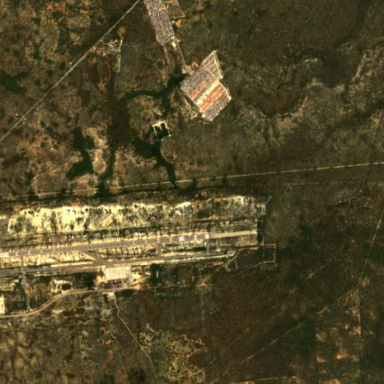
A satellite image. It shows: International public aerodrome (airport).